Question: I am writing a toon water shader, and I want it to be lit by a directional light. I got it working but I think there is somthing wrong with the normals because there are no shadows between the wave. I hope that someone can find the mistake I made and thank you in advance.

'''
Shader "Custom/NoobShader_03" {
Properties {
_Color ("Color", Color) = (1,1,1,1)
_Scale ("Wave Scale", float) = 0.6
_Frequency ("Frequency", float) = 1
_Speed ("Speed", float) = 0.5
_Scale2 ("Wave Scale", float) = 0.6
_Frequency2 ("Frequency", float) = 1
_Speed2 ("Speed", float) = 1
}
SubShader {
Pass{
Tags { "LightMode" = "ForwardBase"}
CGPROGRAM
#pragma vertex vert
#pragma fragment frag
float4 _Color;
float _Scale;
float _Frequency;
float _Speed;
float _Scale2;
float _Frequency2;
float _Speed2;
float4 _LightColor0;
struct VertexOutput
{
float4 pos : SV_POSITION;
float3 nor : NORMAL;
float4 col : COLOR;
};
struct VertexInput
{
float4 vertex : POSITION;
float3 normal : NORMAL;
};
struct FragmentOutput
{
float4 color : COLOR;
};
VertexOutput vert (VertexInput i)
{
VertexOutput VOUT;
float randomNum = 1 / _Time;
float newPos = _Scale * sin(_Time.w * _Speed + i.vertex.x * _Frequency);
float newPos2 = _Scale2 * cos(_Time.w * _Speed2 + i.vertex.z * _Frequency2);
//i.vertex.y += newPos;
float4 tempPos = i.vertex;
tempPos.y += newPos * newPos2;
VOUT.pos = mul(UNITY_MATRIX_MVP,tempPos);
VOUT.nor = float3(mul(UNITY_MATRIX_MVP,tempPos).xyz);
float3 normalDirection = normalize( mul( float4( VOUT.nor, 0.0 ), _World2Object).xyz);
float3 lightDirection;
float atten = 1.0;
lightDirection = normalize(_WorldSpaceLightPos0.xyz);
float3 diffuseRefflection = atten * _LightColor0.xyz * _Color.rgb * max( 0.0, dot(normalDirection, lightDirection));
VOUT.col = float4(diffuseRefflection, 0.0);
return VOUT;
}
FragmentOutput frag(VertexOutput v)
{
FragmentOutput FOUT;
FOUT.color = v.col + _Color;
return FOUT;
}
ENDCG
}
}
FallBack "Diffuse"
}
'''
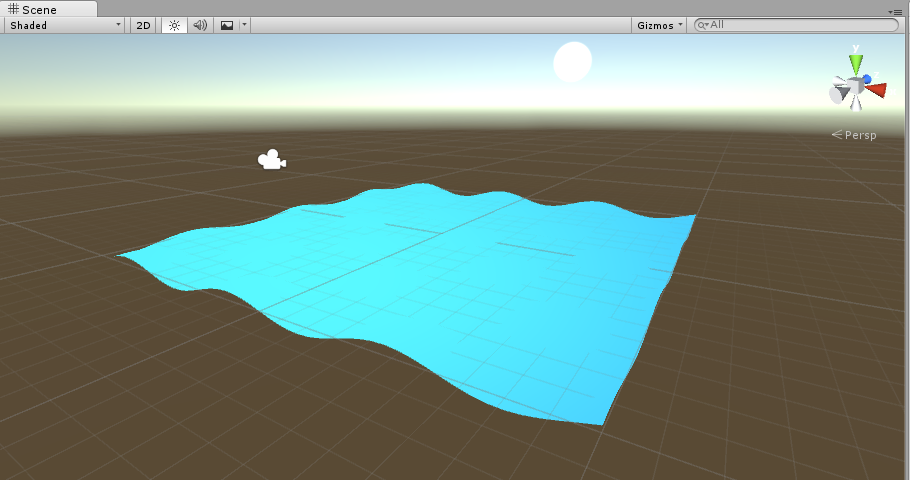
Answer: Just a quick answer about your normals
'''
float3 normalDirection = normalize( mul( float4( VOUT.nor, 0.0 ), _World2Object).xyz);
'''
Normals are given in local aka object space. You need to convert to world space. The order of your multiplication is wrong. It should be:
'''
float3 normalDirection = normalize( mul( _World2Object, float4( VOUT.nor, 0.0 )).xyz);
'''
which is equivalent to:
'''
float3 normalDirection = normalize( mul( float4( VOUT.nor, 0.0 ), _Object2World).xyz);
'''
You generally put the transform matrix before the vector you're transforming.